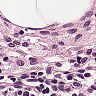
Metastatic tissue present: no